Question: Why am I getting this error? I am using the correct path.

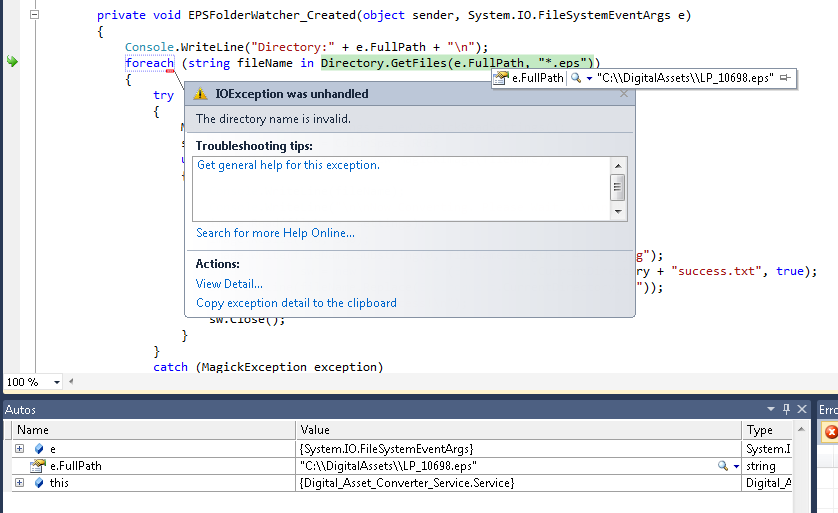
Answer: You are providing the Path of 'File'
You need to provide the path of 'Directory' to get all the files in a given 'Directory' based on your search pattern.
From MSDN: <URL>
> Returns the names of files (including their paths) that match the
specified search pattern in the specified directory.
Try this:
'''
string directoryName = Path.GetDirectoryName(e.FullPath);
foreach(String filename in Directory.GetFiles(directoryName,"*.eps"))
{
//your code here
}
'''